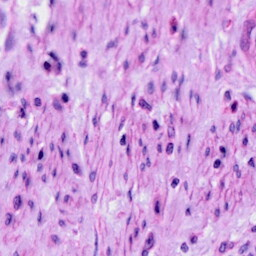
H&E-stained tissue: Cervix